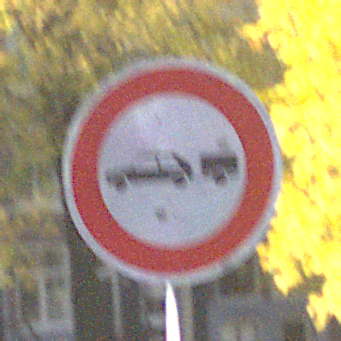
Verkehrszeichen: VerbotPersonenkraftwagenMitAnhaenger
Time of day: SunriseSunset
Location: Outdoor (Urban)
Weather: PartlyCloudy
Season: Autumn
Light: Natural